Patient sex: M
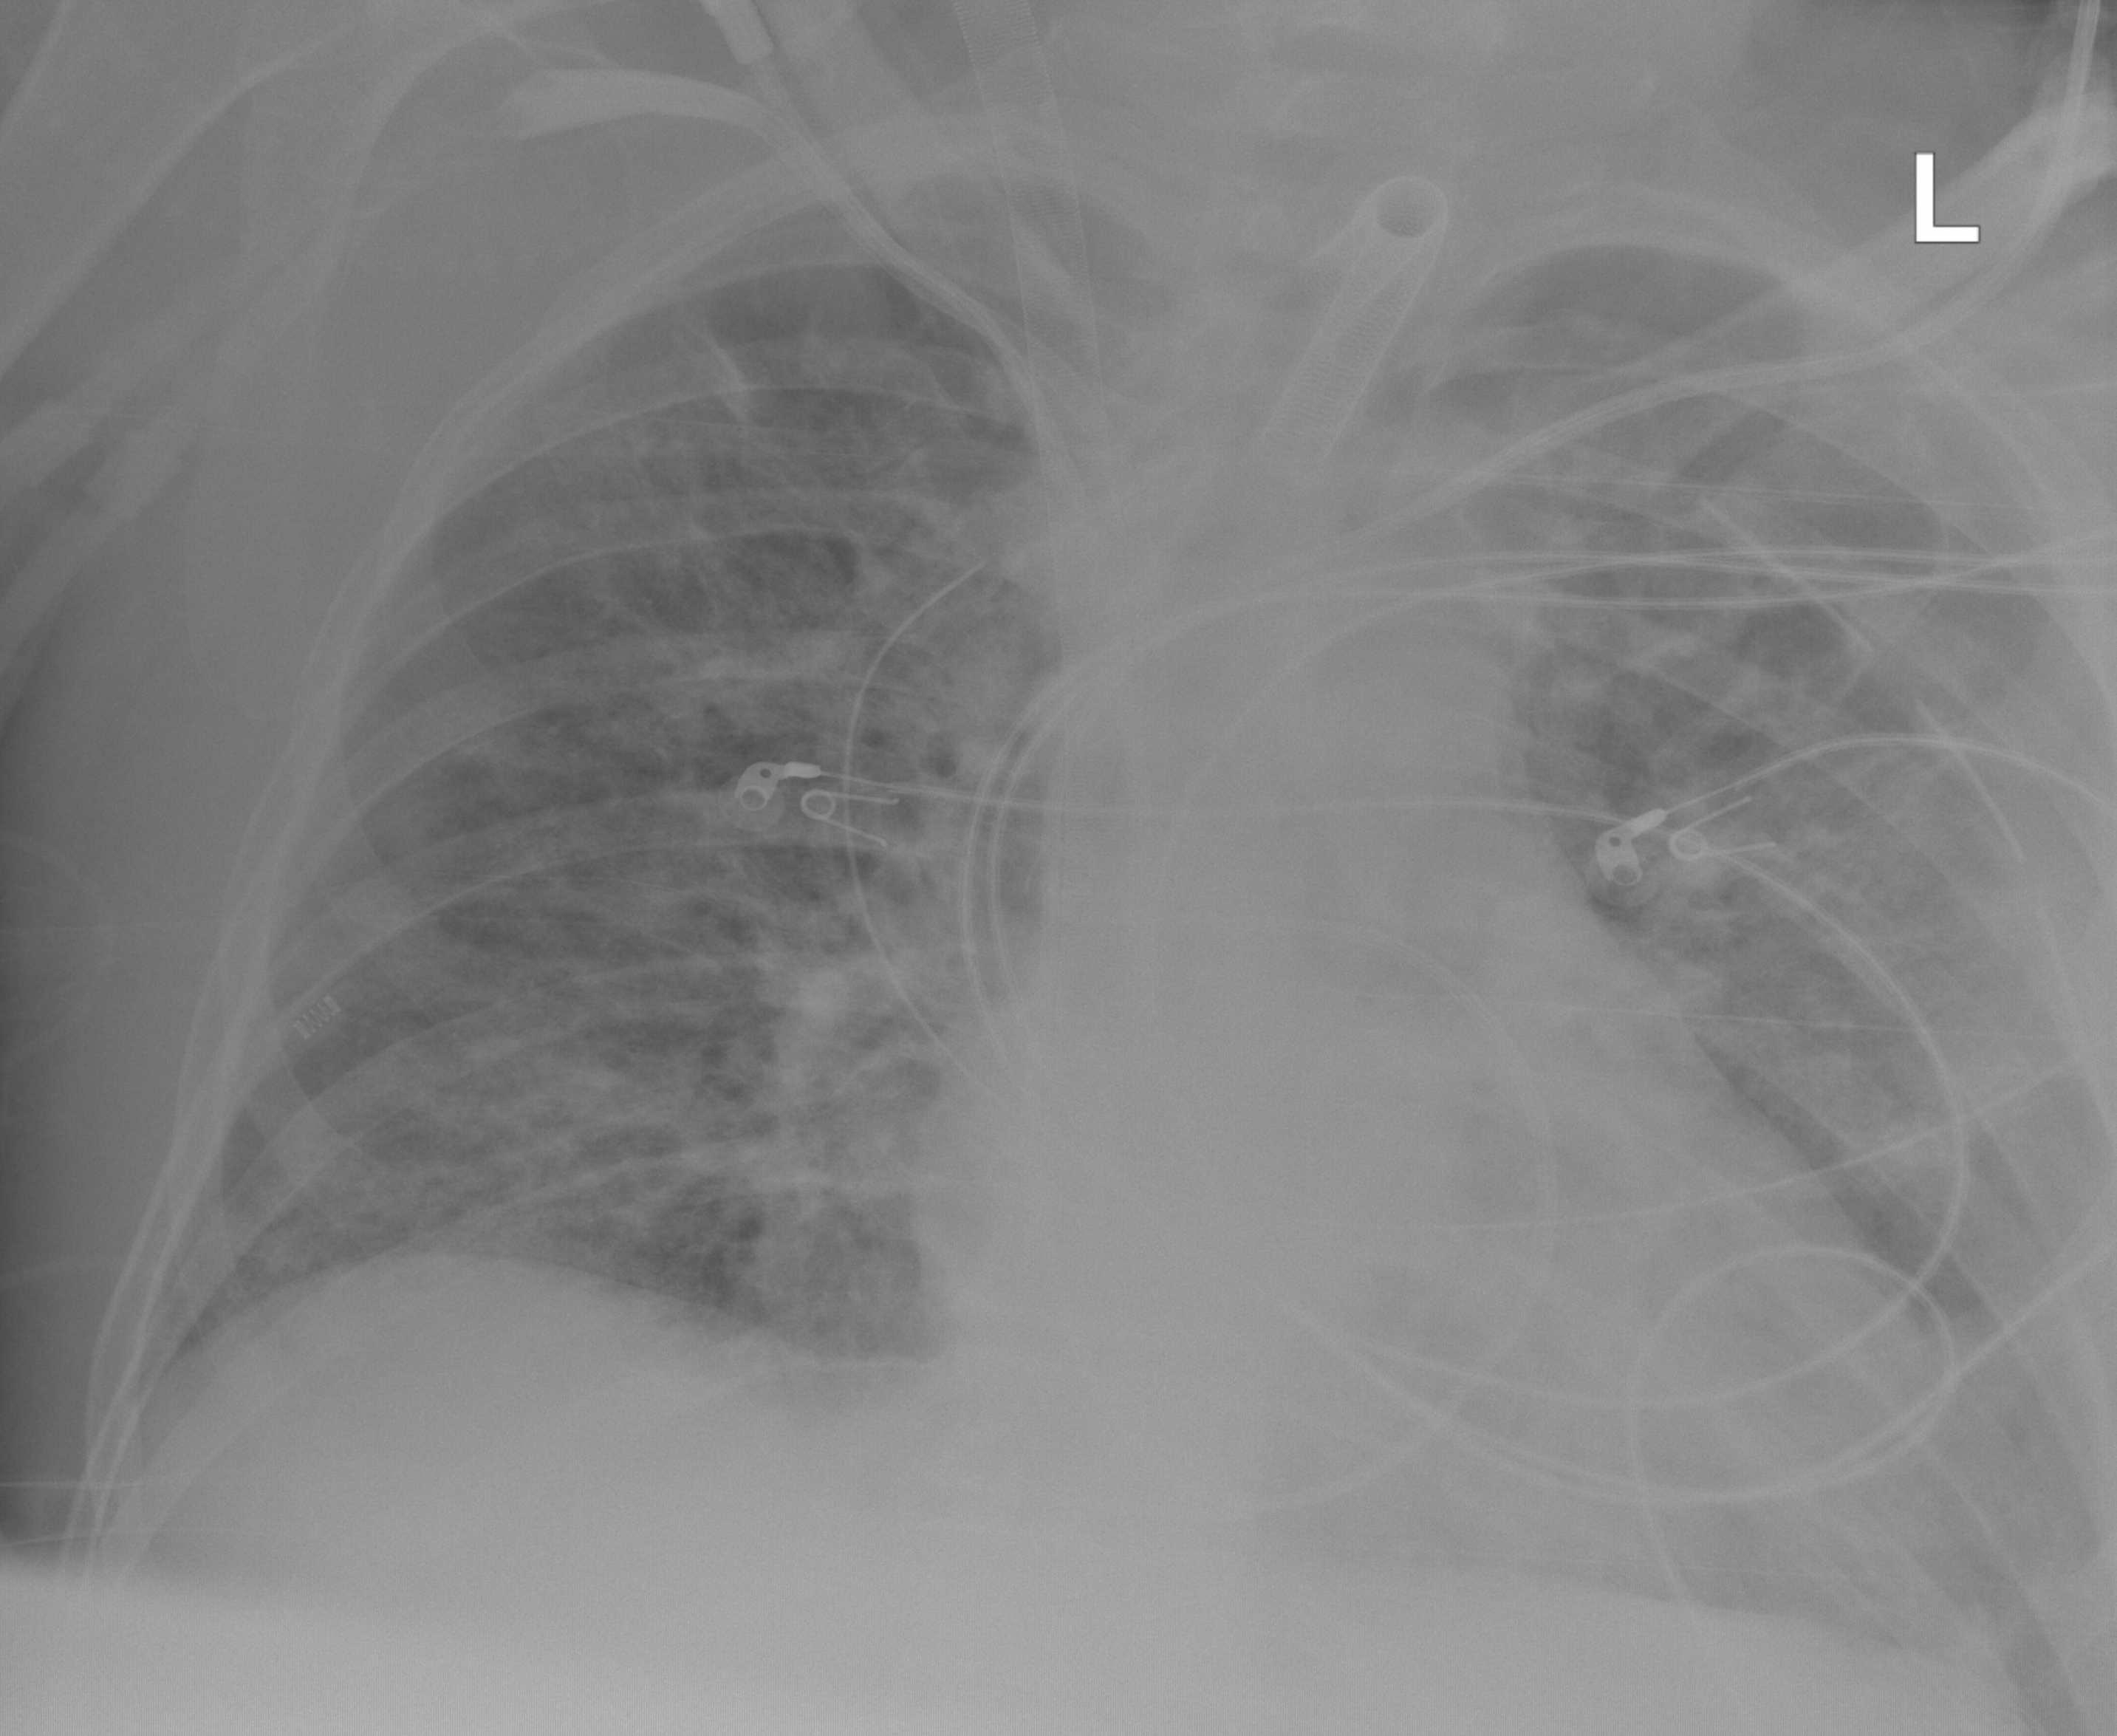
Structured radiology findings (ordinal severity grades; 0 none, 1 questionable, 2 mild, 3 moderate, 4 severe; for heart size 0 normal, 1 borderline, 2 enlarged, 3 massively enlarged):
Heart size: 0
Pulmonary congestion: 2
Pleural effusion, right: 1
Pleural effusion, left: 2
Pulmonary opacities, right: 2
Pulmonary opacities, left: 3
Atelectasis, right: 2
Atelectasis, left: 3